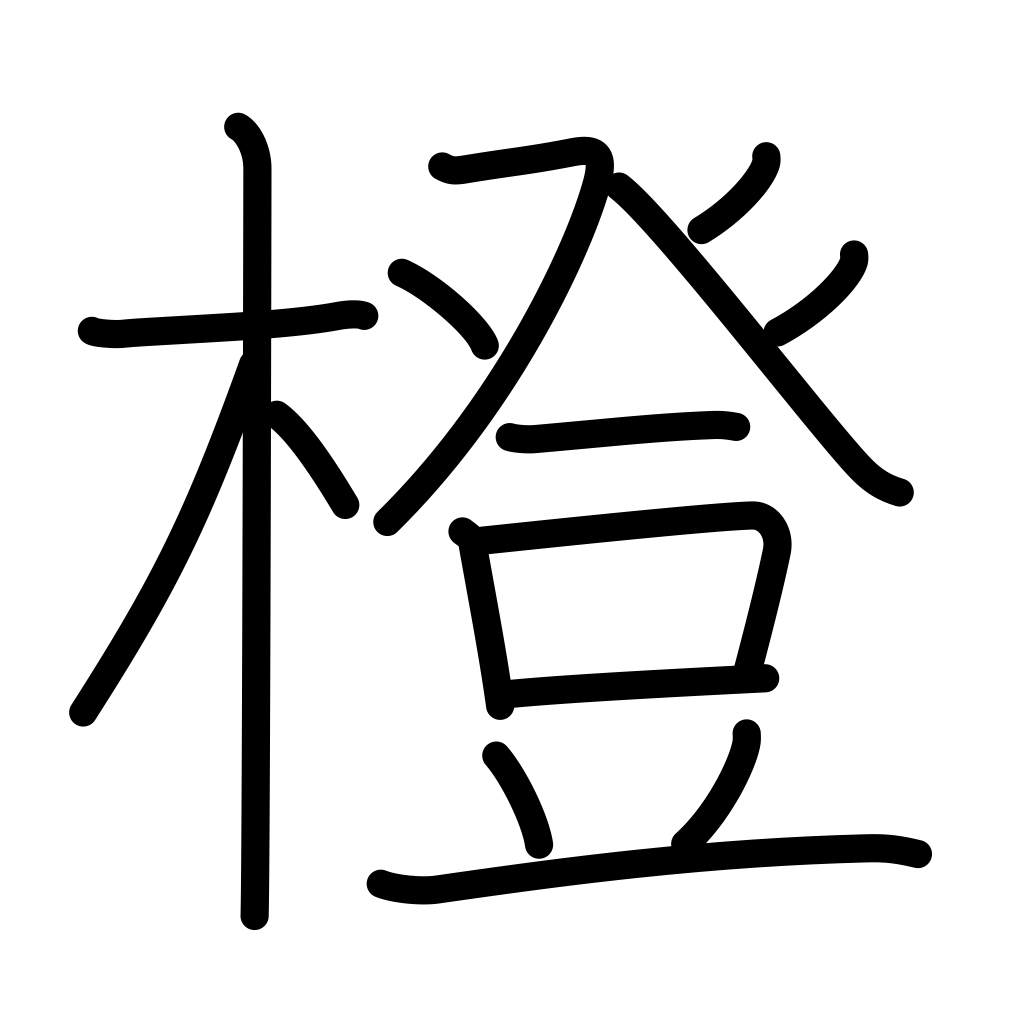
Meaning: bitter orange